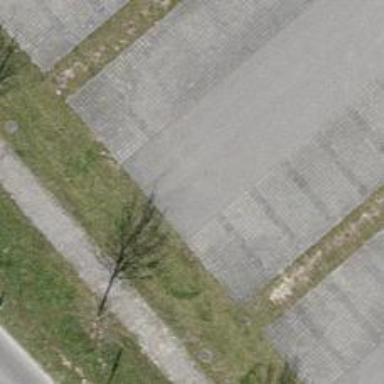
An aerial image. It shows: Road serving as parking aisle.